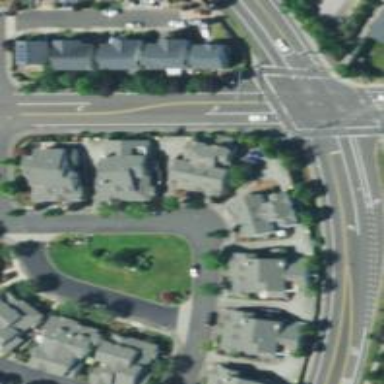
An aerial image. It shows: Residential road with asphalt surface and sidewalk on the left.